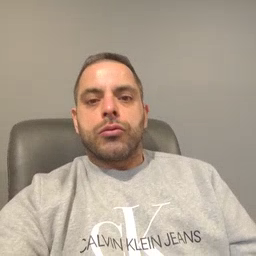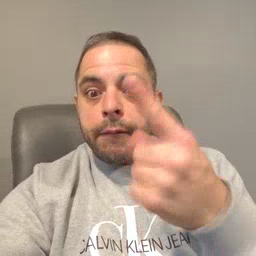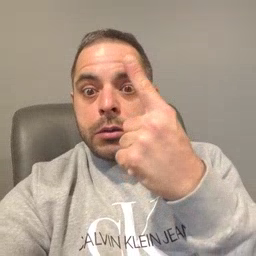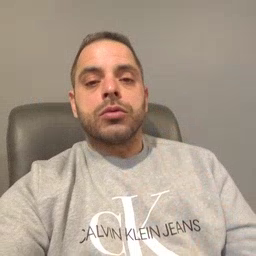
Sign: first